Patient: sex F, age 56
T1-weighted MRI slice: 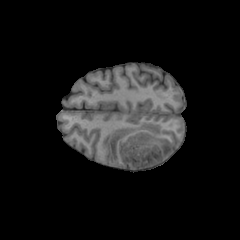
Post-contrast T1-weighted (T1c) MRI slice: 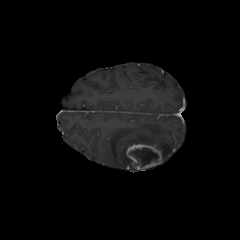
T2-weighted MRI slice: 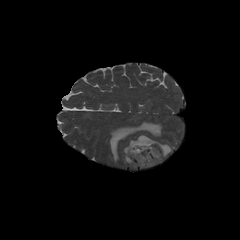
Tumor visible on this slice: yes
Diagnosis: Glioblastoma, IDH-wildtype
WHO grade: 4